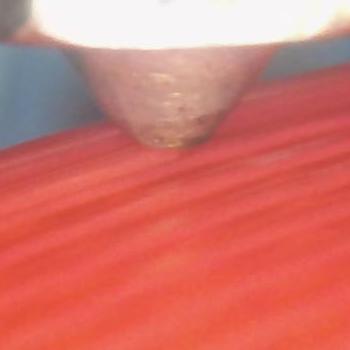
Flow rate: 118%